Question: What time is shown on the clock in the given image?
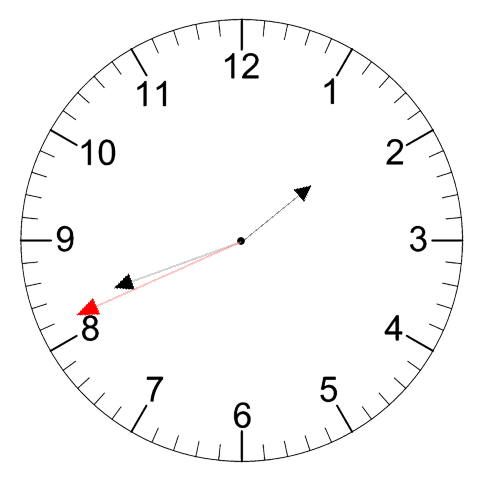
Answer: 01:41:41